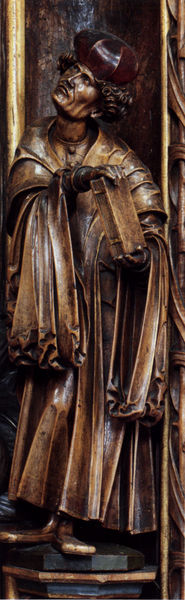
Titel: Hochaltar aus der Abteikirche Zwettl, Geistlicher in zeitgenössischer Priestertracht in der umlaufenden Kehle des Mittelschreines, vorne rechts
Künstler: Meister von Zwettl
Standort: Adamov (Adamsthal)
Institution: Pfarrkirche St. Barbara
Schlagwörter: blau, hand, kopf, mann, umhang, braun, geste, holz, hut, kleid, säule, blick, rot, alt, kappe, mütze, wand, bibel, falten, gesicht, mensch, sockel, ärmel, hände, kirche, figur, gewand, gold, kutte, mantel, stehend, locken, skulptur, statue, füße, detail, ernst, glanz, überwurf, bronze, faltenwurf, plastik, podest, poliert, buch, altar, schnitzerei, mittelalter, gelehrter, drehung, figura serpentinata, sakral, geschnitzt, schnitzwerk, holzskulptur, stifter, frühe neuzeit, holzplastik, plastk, lasierung, mänteln mütze